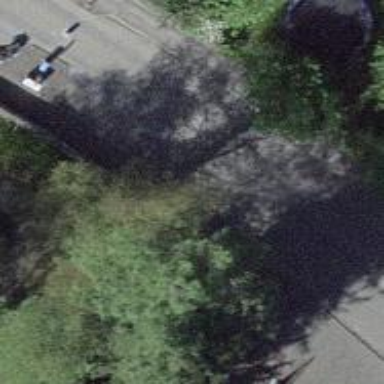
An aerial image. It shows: Rising bollard.